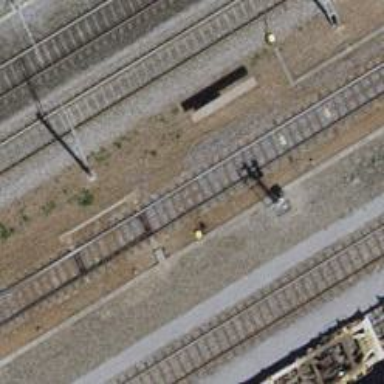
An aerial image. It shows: Railway spur track with electrified contact lines.